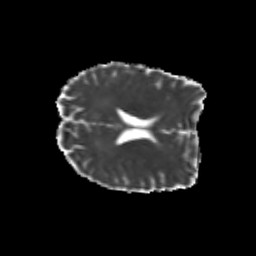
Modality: MD
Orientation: axial
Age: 24
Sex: male
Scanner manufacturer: siemens
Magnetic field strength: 3 T
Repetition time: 3.5 s
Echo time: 0.104 s